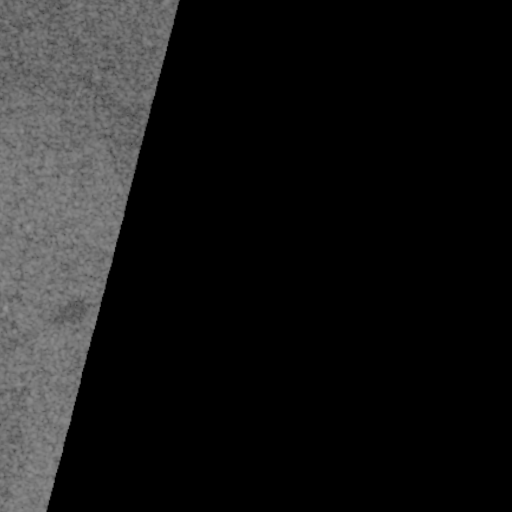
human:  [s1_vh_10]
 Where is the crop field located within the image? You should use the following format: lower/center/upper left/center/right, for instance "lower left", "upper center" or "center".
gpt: The crop field is located in the lower left of the image.
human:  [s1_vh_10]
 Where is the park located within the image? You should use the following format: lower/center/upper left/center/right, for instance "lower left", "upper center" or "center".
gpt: The park is located in the lower center of the image.
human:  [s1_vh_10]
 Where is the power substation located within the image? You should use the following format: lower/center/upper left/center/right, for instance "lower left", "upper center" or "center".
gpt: The power substation is located in the lower center of the image.
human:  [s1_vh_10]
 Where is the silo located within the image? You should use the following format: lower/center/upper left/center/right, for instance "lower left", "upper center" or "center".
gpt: The silo is located in the lower center of the image.
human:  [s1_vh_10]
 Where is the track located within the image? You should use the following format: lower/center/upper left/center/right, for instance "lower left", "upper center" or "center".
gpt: There is no track in the image.

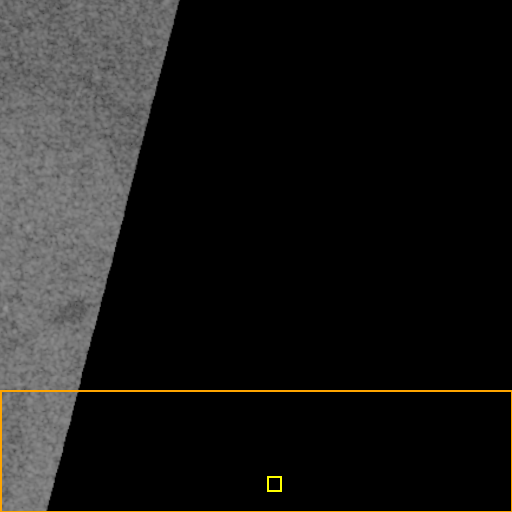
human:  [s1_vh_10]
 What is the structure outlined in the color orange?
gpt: The structure outlined in orange is a crop field.
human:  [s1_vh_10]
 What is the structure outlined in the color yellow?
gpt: The structure outlined in yellow is a park.
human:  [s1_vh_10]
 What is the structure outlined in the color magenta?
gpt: There is no magenta outline.